Field crop: maize
Growth stage: 1
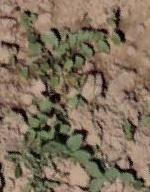
Species: convolvulus